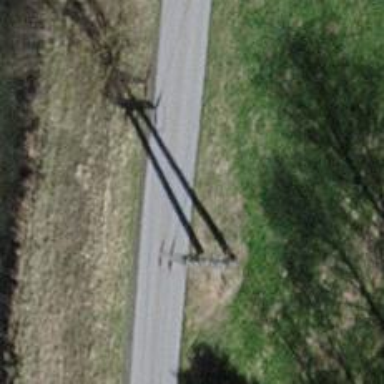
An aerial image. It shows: Concrete power pole.